Aerial crown-view tile of a tropical tree (Barro Colorado Island, Panama), acquired 20250217:
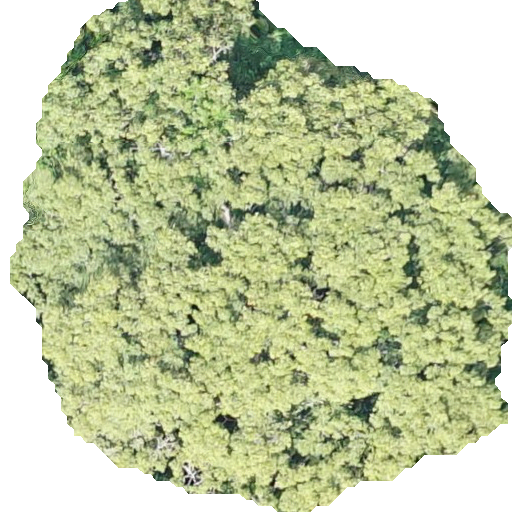
Species: Ceiba pentandra
GBIF accepted scientific name: Ceiba pentandra
Crown area: 289.367 m²